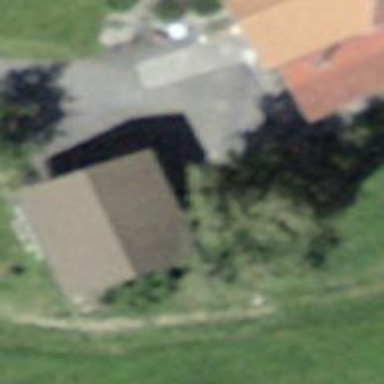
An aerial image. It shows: Garage.